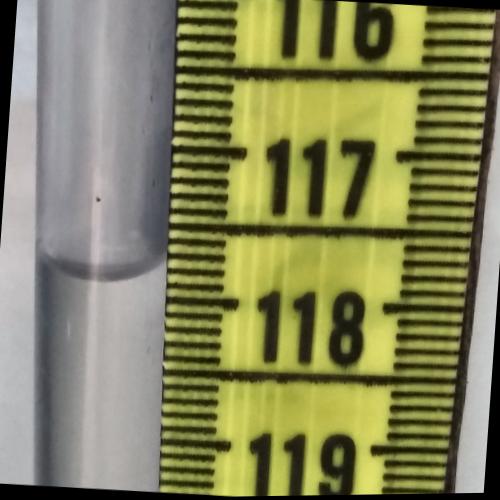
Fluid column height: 117.8 cm